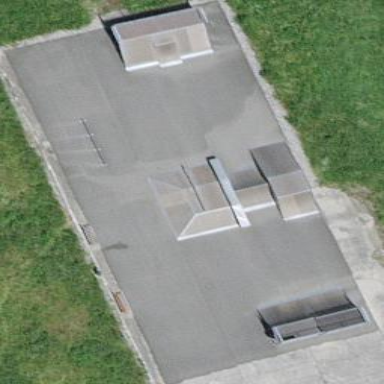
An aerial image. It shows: Asphalt pitch for leisure land activities.